Interaction volume radius: 5 \u00c5
Interaction volume height: 15 \u00c5
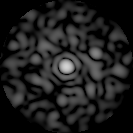
Disorder parameter: 0.8097